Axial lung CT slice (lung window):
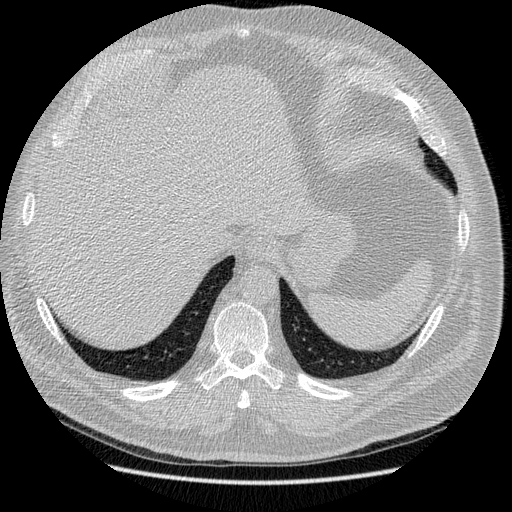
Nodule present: no